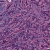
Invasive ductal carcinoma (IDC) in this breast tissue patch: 1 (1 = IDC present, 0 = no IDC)